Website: apple
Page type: billing-address
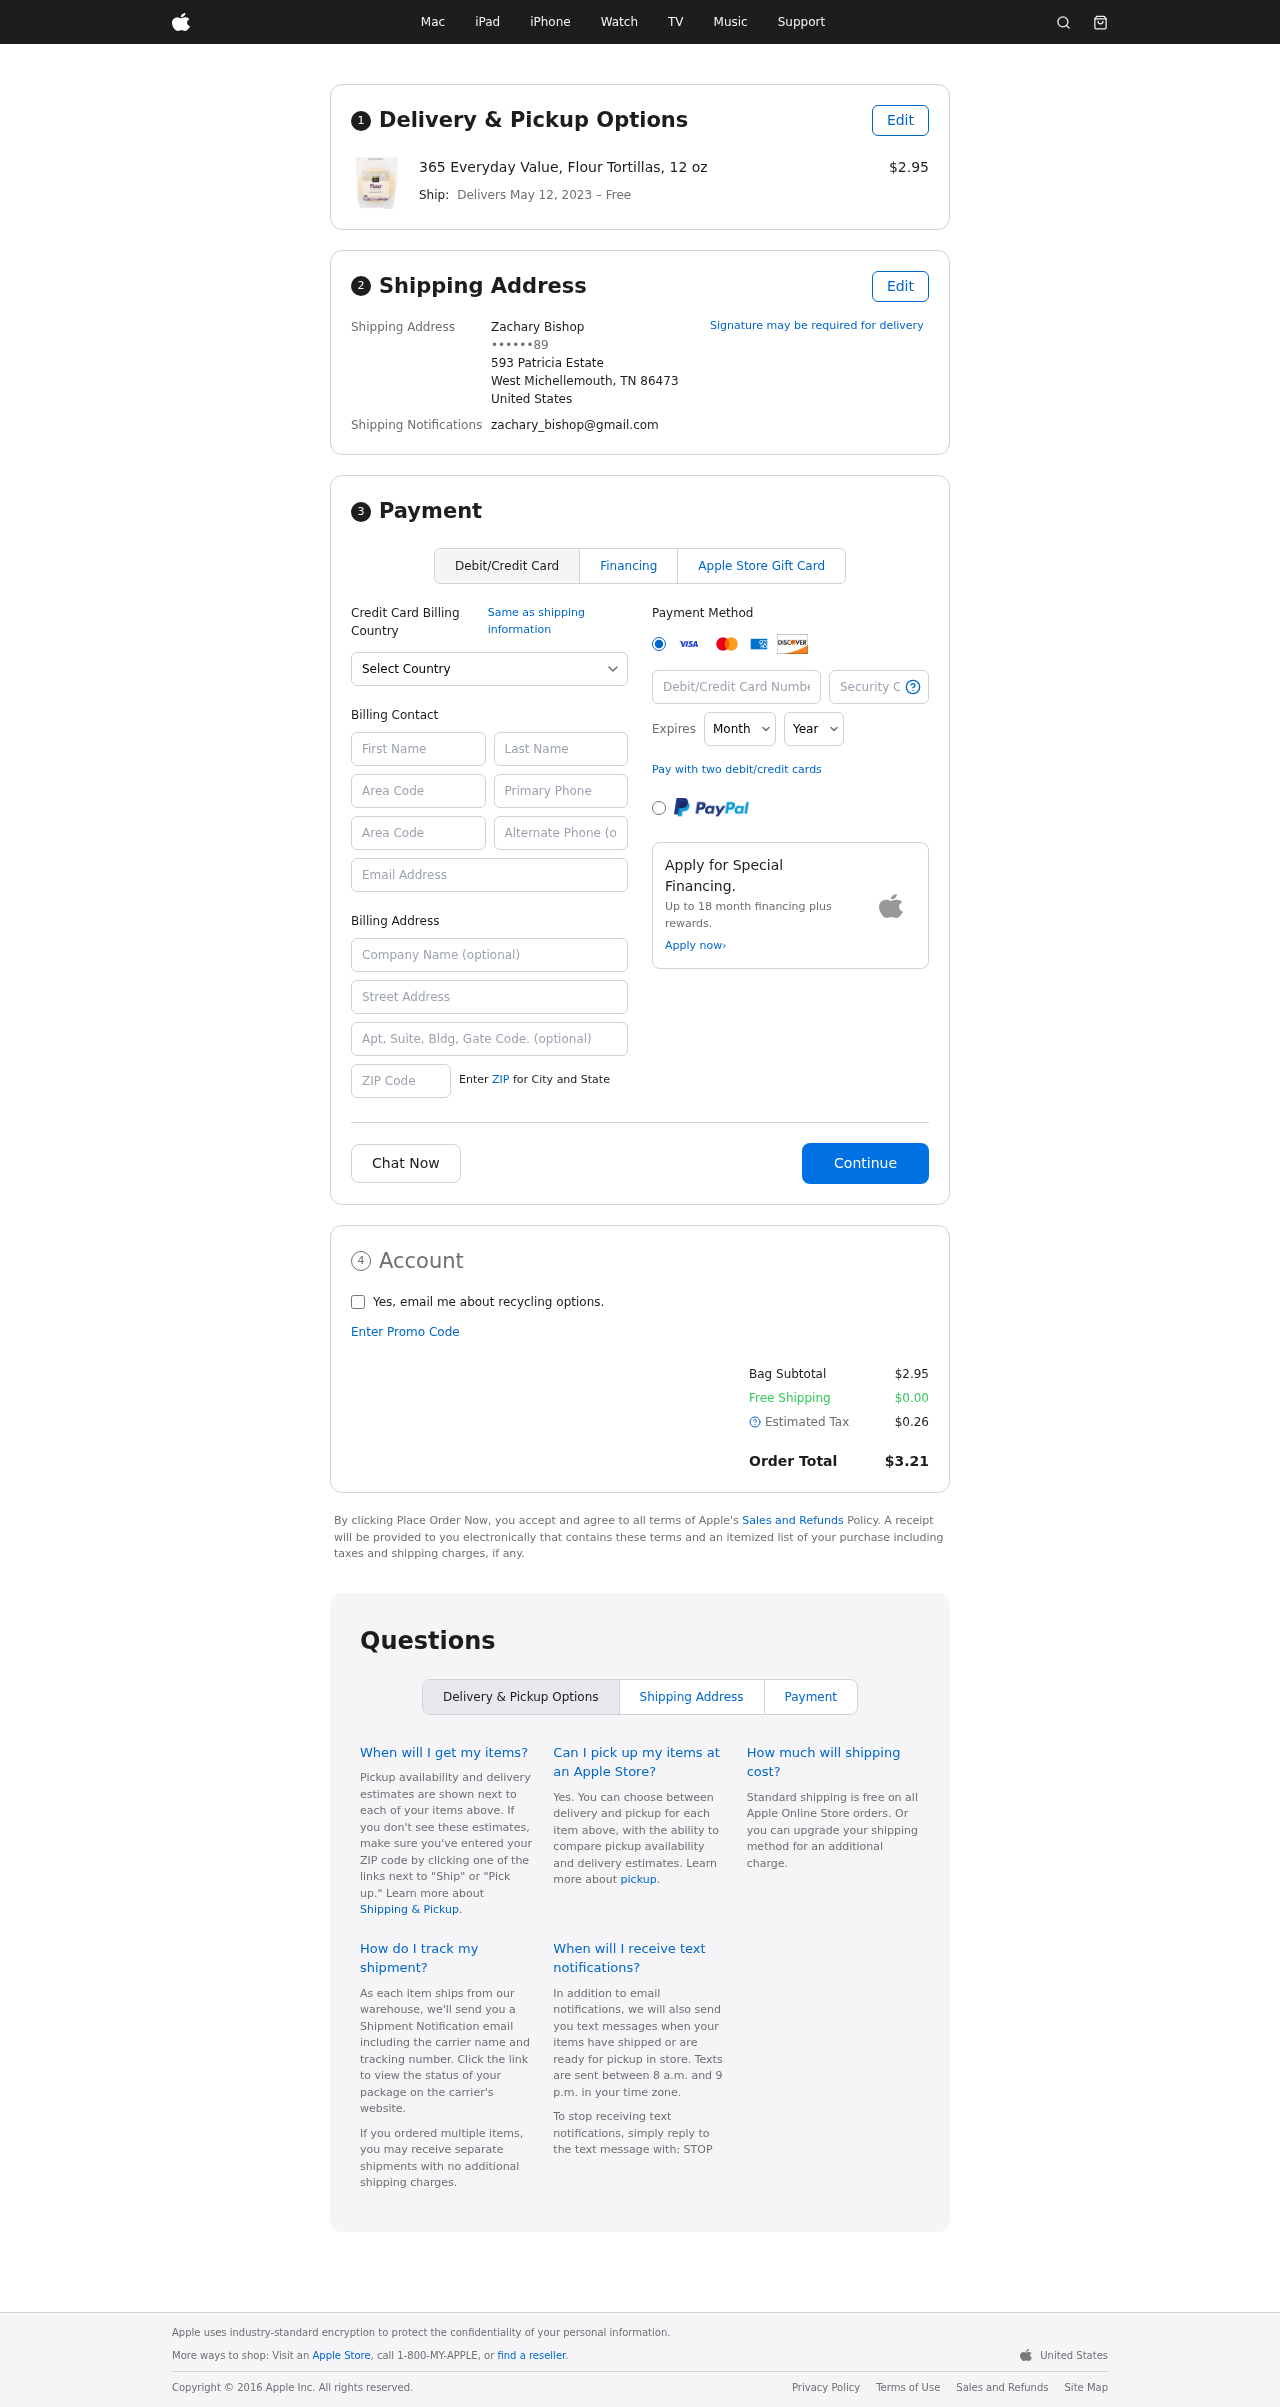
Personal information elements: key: PII_CARD_CVV
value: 552
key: PII_CARD_EXPIRY_MONTH
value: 12
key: PII_CARD_EXPIRY_YEAR
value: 26
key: PII_CARD_NUMBER
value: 6011 8676 8953 4697
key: PII_CITY_STATE_ZIP
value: West Michellemouth, TN 86473
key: PII_COUNTRY
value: United States
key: PII_EMAIL
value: zachary_bishop@gmail.com
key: PII_FULLNAME
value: Zachary Bishop
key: PII_STREET
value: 593 Patricia Estate
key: PII_PHONE_MASKED
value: ••••••89
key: PII_BILLING_FIRSTNAME
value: Zachary
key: PII_BILLING_LASTNAME
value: Bishop
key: PII_BILLING_PHONE_AREA
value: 340
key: PII_BILLING_PHONE
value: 3403295089
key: PII_BILLING_EMAIL
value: zachary_bishop@gmail.com
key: PII_BILLING_STREET
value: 593 Patricia Estate
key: PII_BILLING_STREET2
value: Apt. 745
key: PII_BILLING_POSTCODE
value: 86473
Product elements: key: PRODUCT1_NAME
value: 365 Everyday Value, Flour Tortillas, 12 oz
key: PRODUCT1_PRICE
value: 2.95
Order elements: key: ORDER_DELIVERY_DATE
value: May 12, 2023
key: ORDER_SUBTOTAL
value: $2.95
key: ORDER_SHIPPING_COST
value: $0.00
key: ORDER_TAX
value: $0.26
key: ORDER_TOTAL
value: $3.21